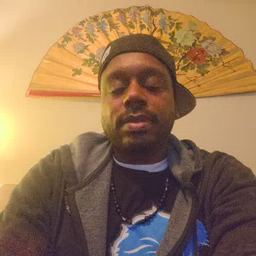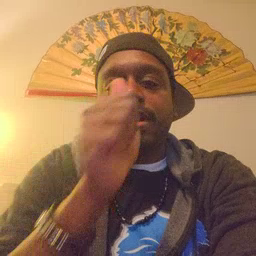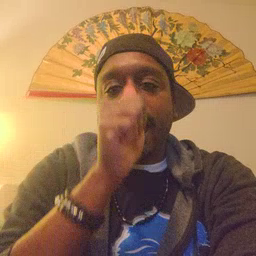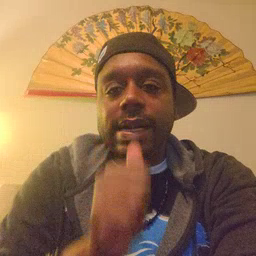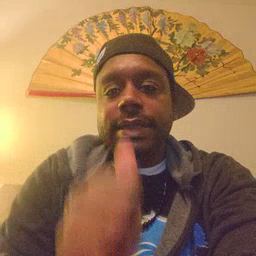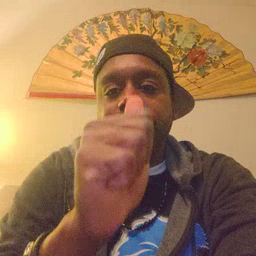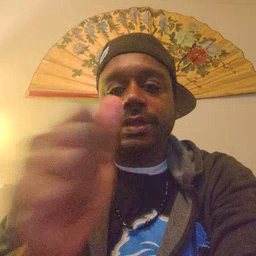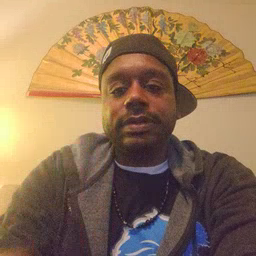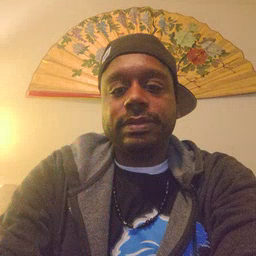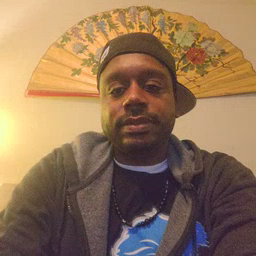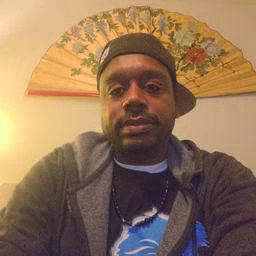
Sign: hide